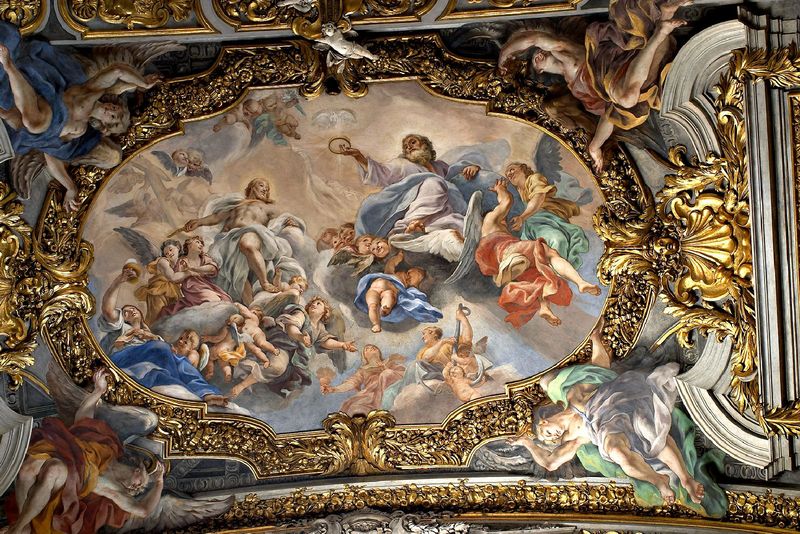
Titel: Ausstattung der Querarme von Il Gesù in Rom
Künstler: Giovanni Andrea Carlone
Standort: Rom, Il Gesù (EU - I - Latium)
Schlagwörter: blau, flügel, gemälde, gott, hand, himmel, umhang, wolken, frauen, gelb, grün, menschen, hell, licht, weiss, rot, wolke, muster, ornament, bart, barock, halten, rahmen, taube, kirche, gold, decke, vater, krone, rosa, engel, hellblau, liebe, rand, figuren, kuppel, glanz, stuck, ring, glaube, kreuz, kranz, christus, jesus, krönung, heiliger, heilige, muschel, deckengemälde, fresko, anker, hoffnung, putten, maria, putti, petrus, karyatiden, sohn, himmelfahrt, deckenmalerei, apotheose, palmette, freske, fides, heiliger geist, gottvater, schöpfung, deckenfresko, blattgold, stuk, herrgott, cherubim, spes, stukkatur, schöpfer, gotvater, lüftel, gottvater engel, deckkengemählde